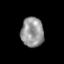
Tissue: prostate
Cell type: T cells
Senescence score: 0.359
Nuclear area (px): 656
Mean DAPI intensity: 149.771